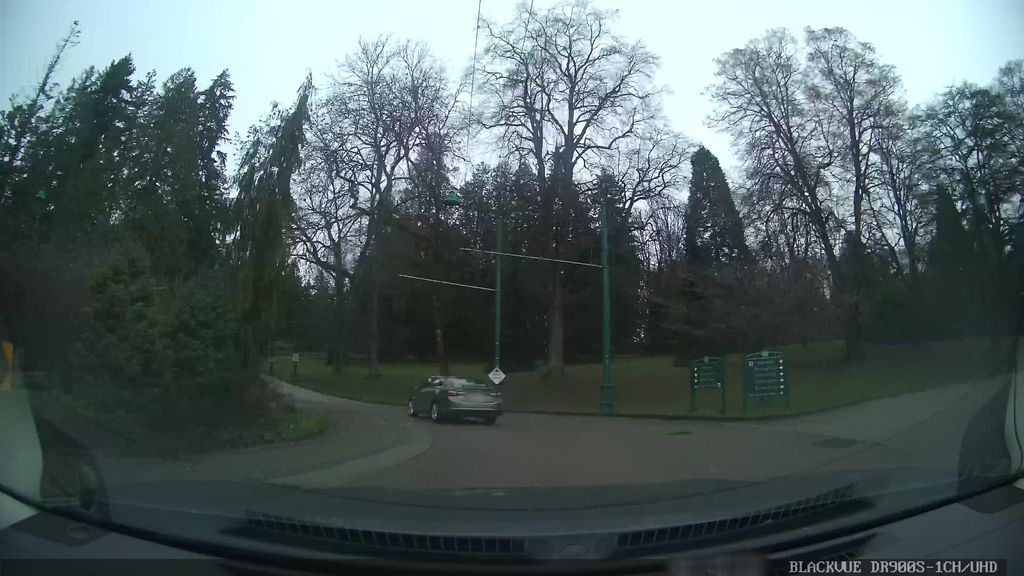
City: vancouver